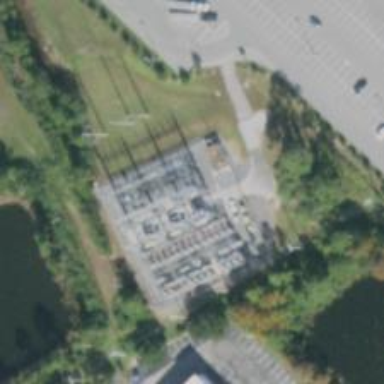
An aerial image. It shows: Switch for power supply.